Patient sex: M
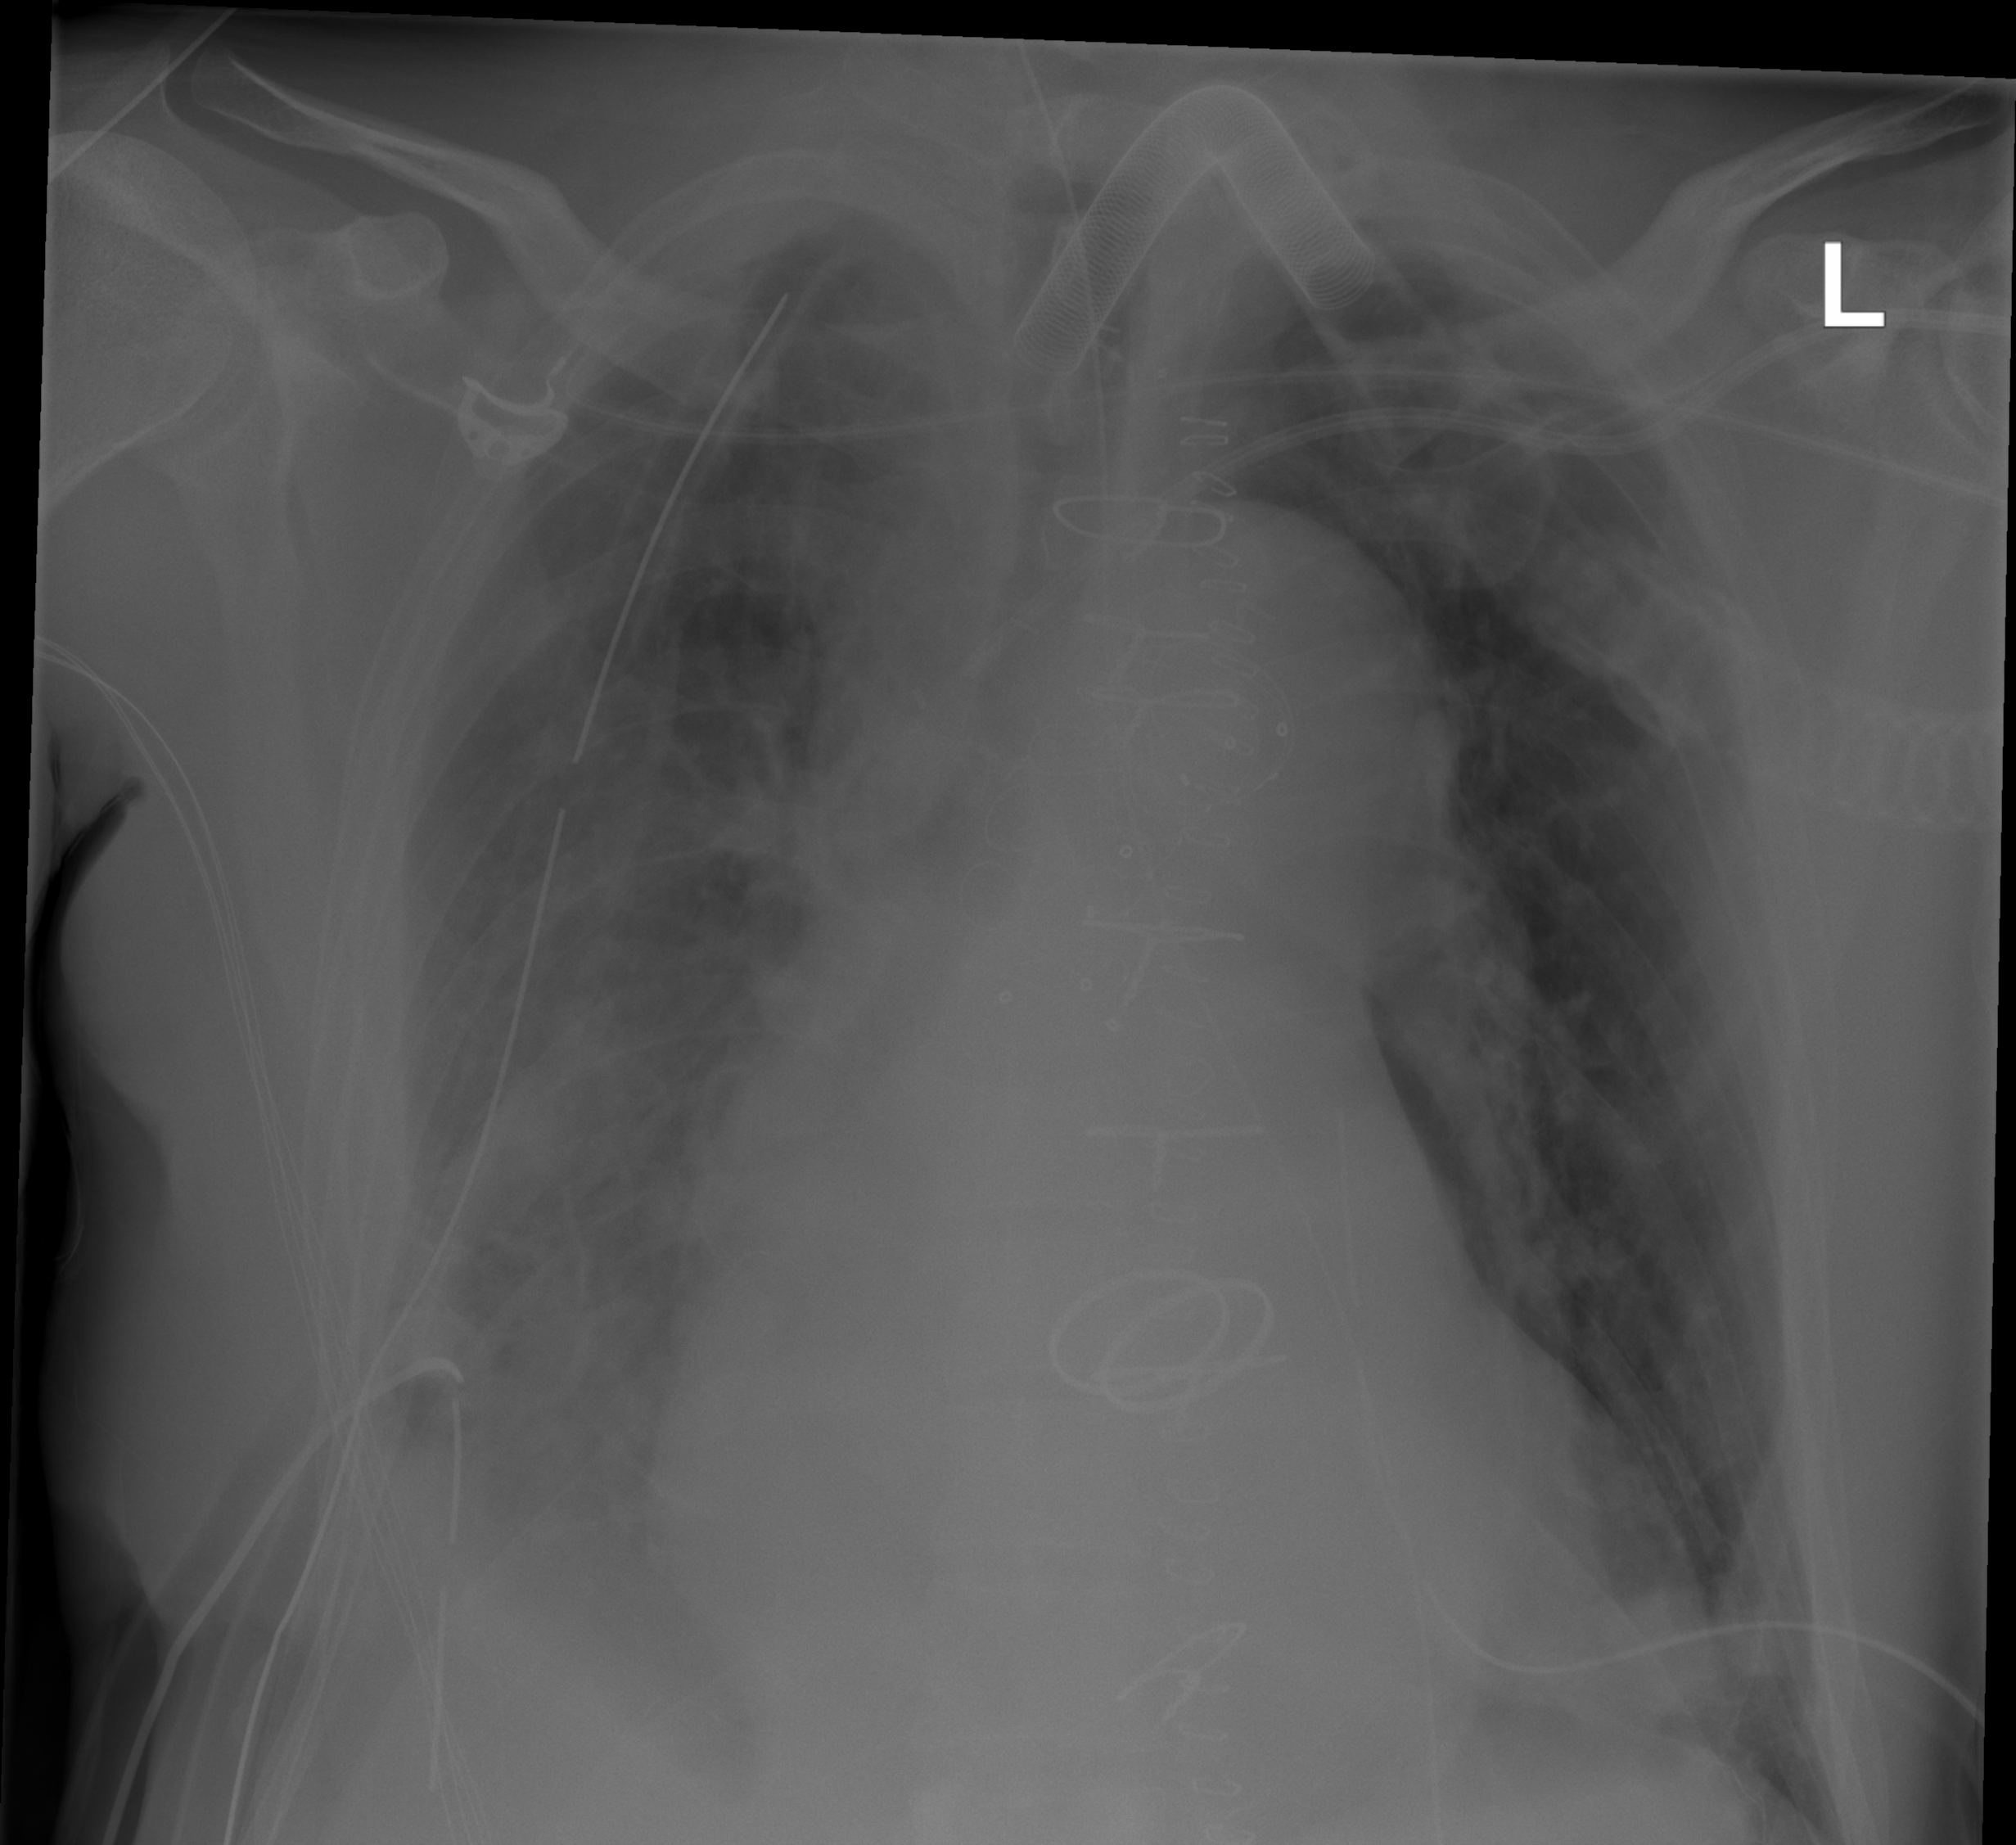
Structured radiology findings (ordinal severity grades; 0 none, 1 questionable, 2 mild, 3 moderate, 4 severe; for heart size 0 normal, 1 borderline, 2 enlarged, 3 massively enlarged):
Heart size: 2
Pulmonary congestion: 2
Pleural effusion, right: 2
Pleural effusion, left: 0
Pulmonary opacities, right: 2
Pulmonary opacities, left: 0
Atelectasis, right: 3
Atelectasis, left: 2